【题型】填空题　【知识点】平面几何　【难度】easy
如图，在$\text{Rt}\triangle ABC$中，$AB=AC$，点$D$、$E$分别是$BC$、$AB$边上的动点（不与$\triangle ABC$的顶点重合），且$BE=\sqrt{2}CD$，连接$AD$、$CE$交于点$O$，$AF\perp CE$于点$F$，若$AO=3\sqrt{2}$，则$AF$的长为\underline{\quad\quad}．

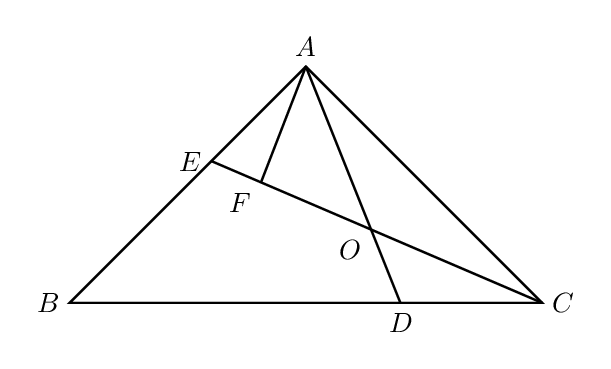
【解答】
\vspace{8pt}
\textbf{【答案】}$3$

\vspace{5pt}
\textbf{【详解】}解：$\because$ 在$\text{Rt}\triangle ABC$中，$AB=AC$，

$\therefore$ $\triangle ABC$是等腰直角三角形，

$\therefore$ $BC=\sqrt{AB^2+AC^2}=\sqrt{2}AC$，$\angle B=\angle ACD=45^\circ$．

$\because$ $BE=\sqrt{2}CD$，

$\therefore$ $\dfrac{BE}{CD}=\dfrac{BC}{AC}=\sqrt{2}$，

$\therefore$ $\triangle BCE \backsim \triangle CAD$，

则$\angle BCE=\angle CAD$，

$\therefore$ $\angle ACE+\angle BCE=\angle ACE+\angle CAD=45^\circ$，

则$\angle AOF=\angle ACE+\angle CAD=45^\circ$，又$AF\perp CE$，

$\therefore$ $\triangle AOF$是等腰直角三角形，

$\therefore$ $AF=OF$．

$\therefore$ $OA=\sqrt{AF^2+OF^2}=3\sqrt{2}$，

则$AF=OF=3$．

故答案为：$3$．

\vspace{5pt}
\textbf{【点睛】}本题考查了等腰直角三角形的判定与性质，勾股定理，相似三角形的判定与性质，正确掌握相关性质内容是解题的关键．